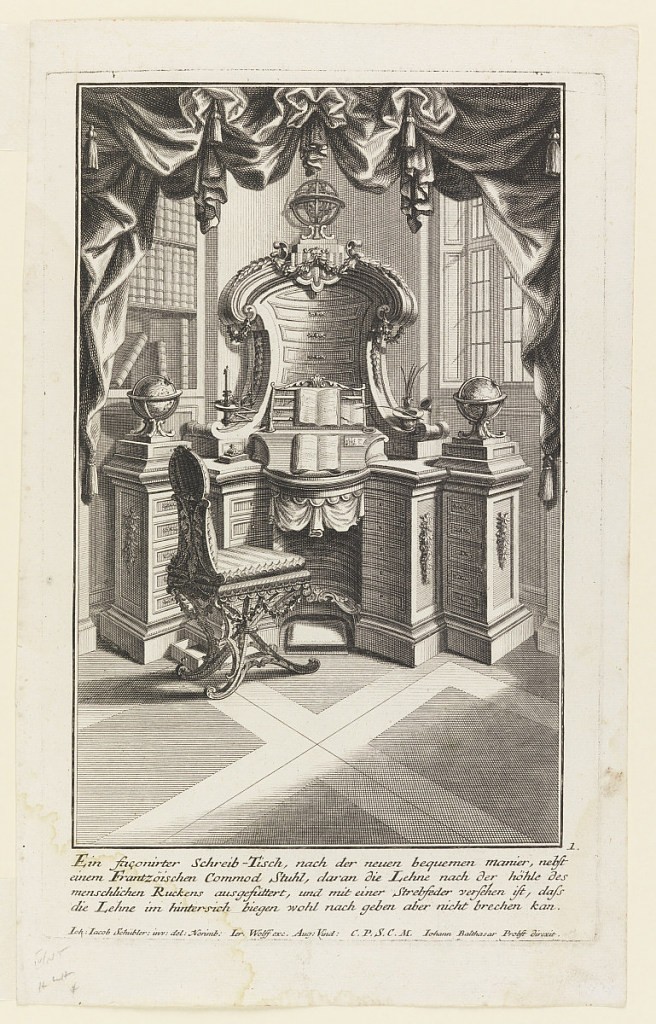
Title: Ein façonirter Schreib-Tisch,… (Writing Desk and Chair)
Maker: Johann Jakob Schübler, German, 1689–1741
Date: ca. 1720
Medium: Etching and engraving on off-white laid paper
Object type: Print
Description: An elaborate writing desk is featured in a draped corner of a room with a bookshelf on the left and a window at right. Ornamented with globes at left and right, the desk features four sections with multiple drawers at the base, as well as a central cartouche shaped drawered section above. Decorated with swags, festoons, heavy architectural mouldings and surmounted by an astrolabe, this central section holds a candle, writing materials and a book rest above a slanted writing board. An equally elaborate chair is placed in front of the desk.